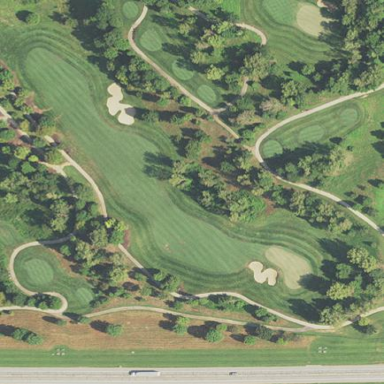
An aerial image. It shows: Grassy area designated as golf fairway.